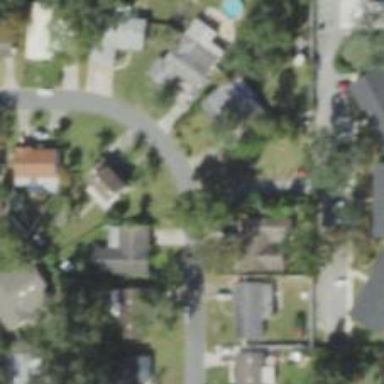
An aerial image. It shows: Residential road.